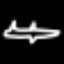
Label: airplane